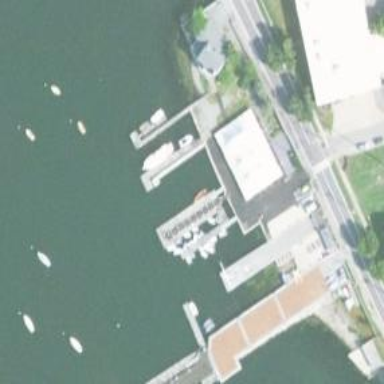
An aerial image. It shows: Man-made pier.